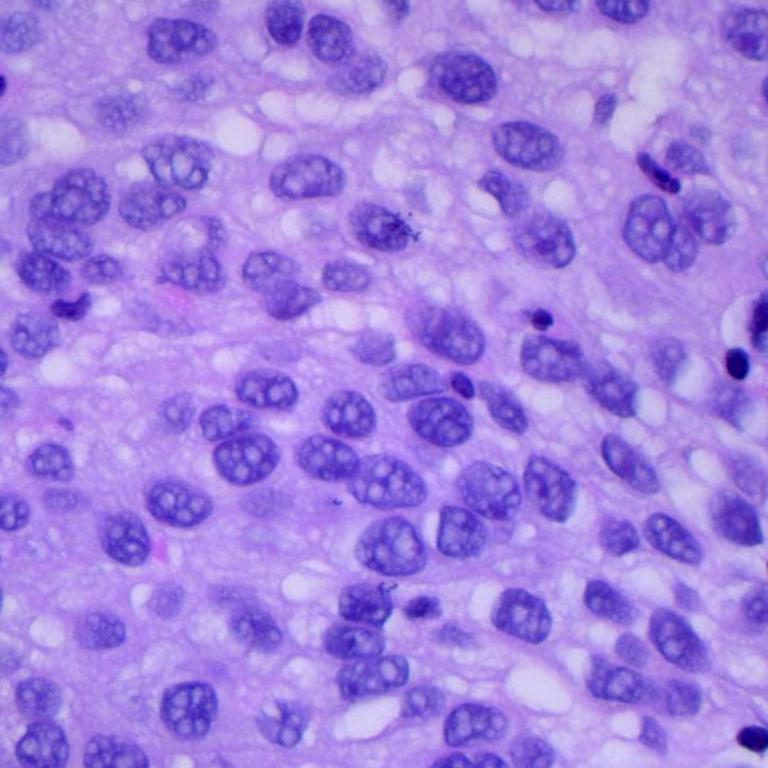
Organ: lung
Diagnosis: squamous carcinomas